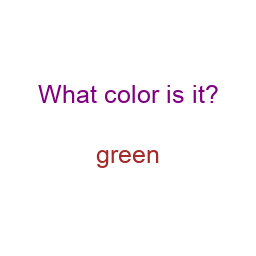
Color: brown
Color name shown: green
Background color: white
Question text color: purple